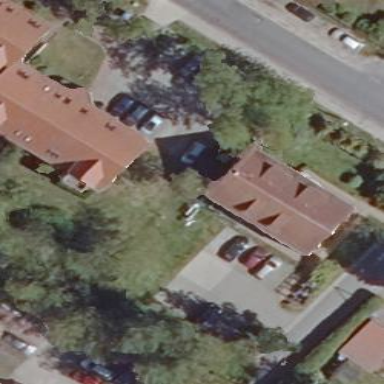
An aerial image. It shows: View of apartment building.